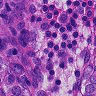
Metastatic tissue present: yes